Field crop: tomato
Growth stage: 2
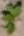
Species: solanum